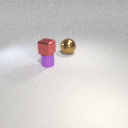
small purple metal cylinder in front of large brown metal sphere